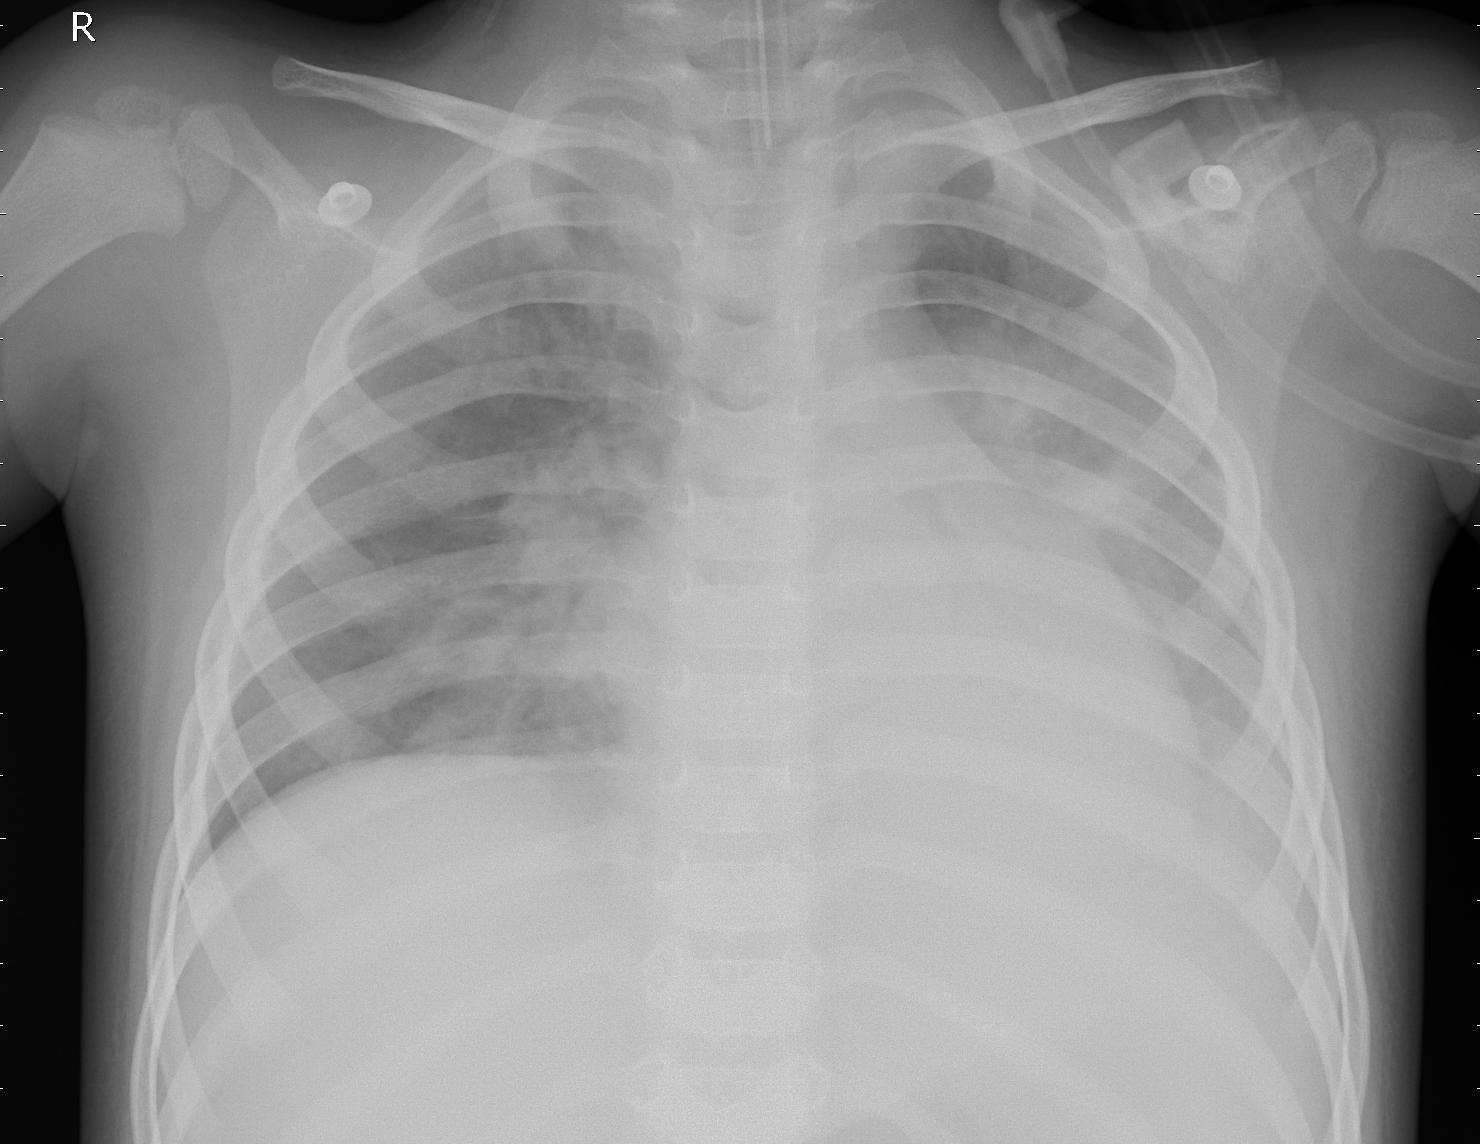
Diagnosis: PNEUMONIA